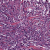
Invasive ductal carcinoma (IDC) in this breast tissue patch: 1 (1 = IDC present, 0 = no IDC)